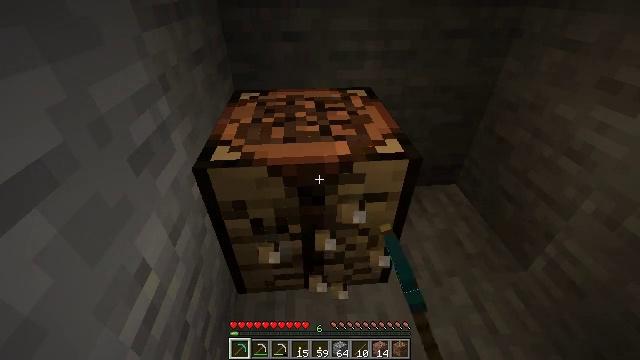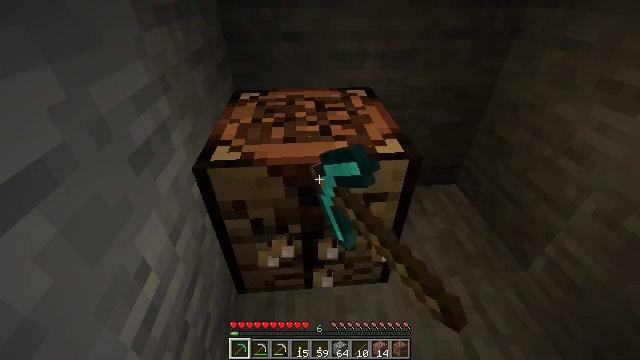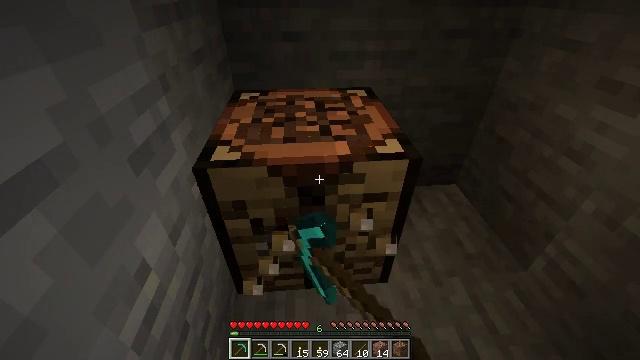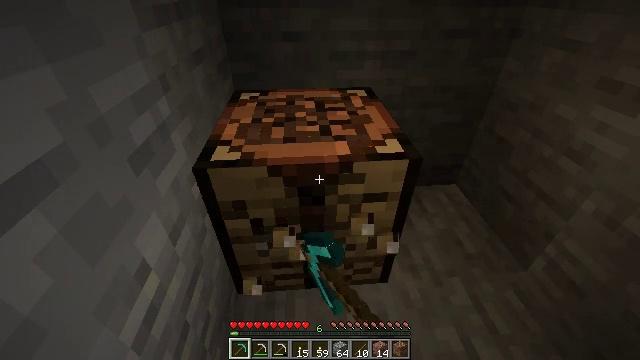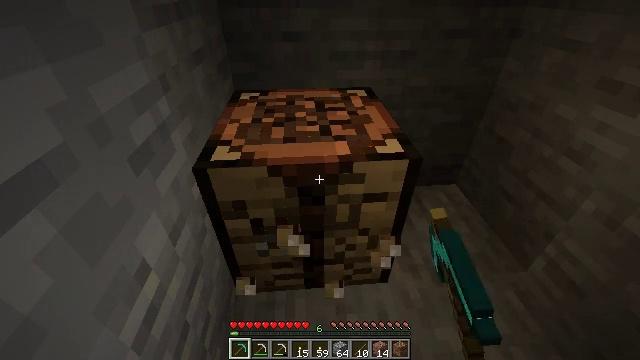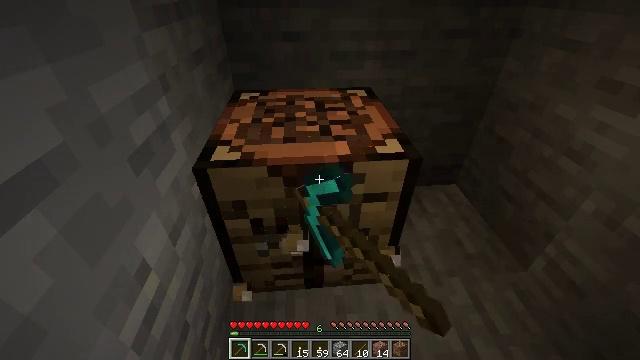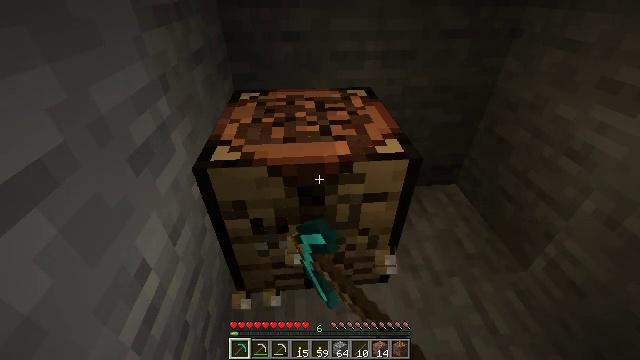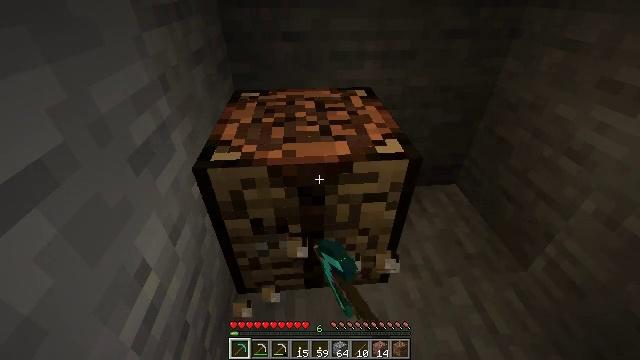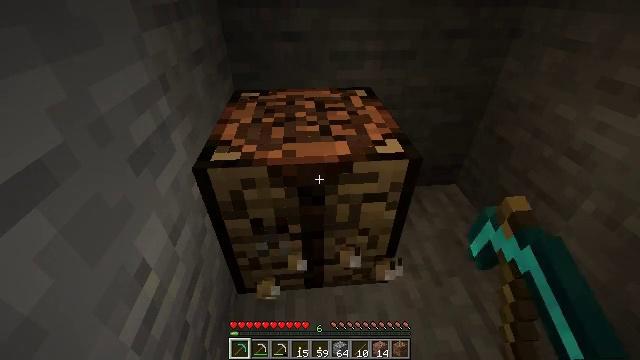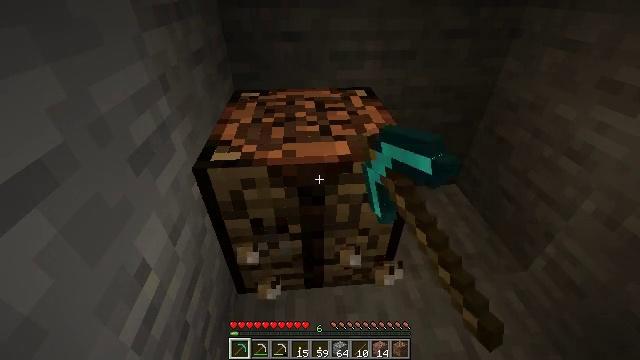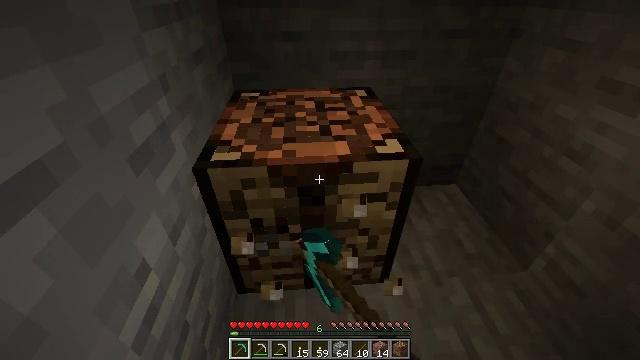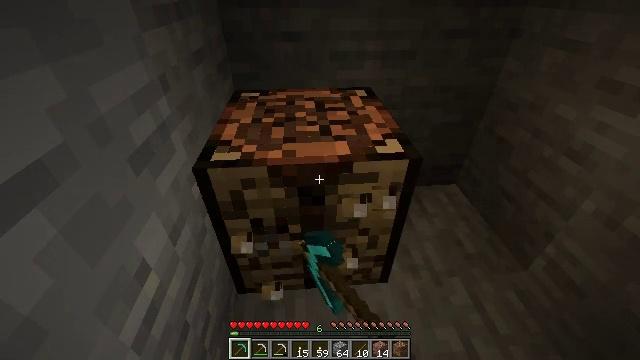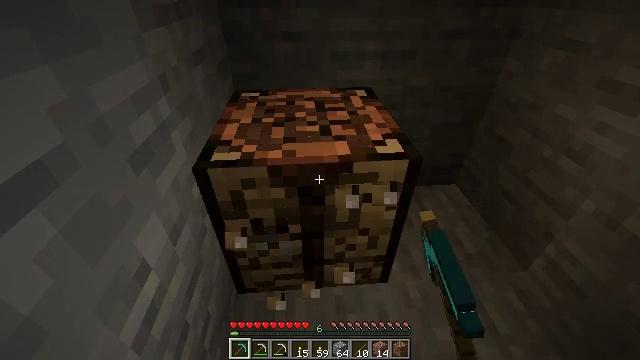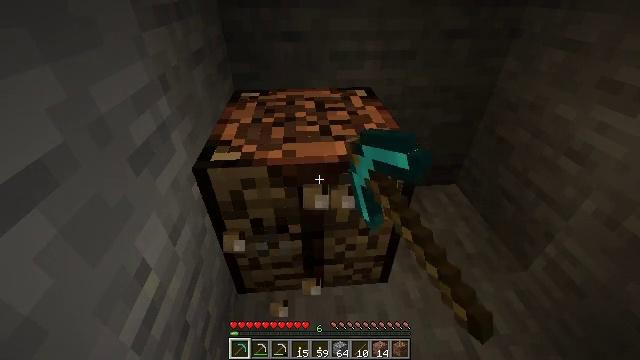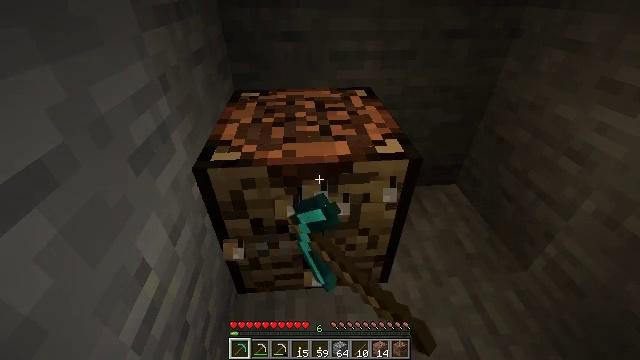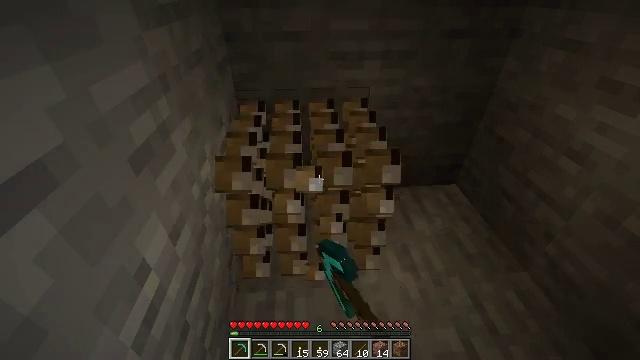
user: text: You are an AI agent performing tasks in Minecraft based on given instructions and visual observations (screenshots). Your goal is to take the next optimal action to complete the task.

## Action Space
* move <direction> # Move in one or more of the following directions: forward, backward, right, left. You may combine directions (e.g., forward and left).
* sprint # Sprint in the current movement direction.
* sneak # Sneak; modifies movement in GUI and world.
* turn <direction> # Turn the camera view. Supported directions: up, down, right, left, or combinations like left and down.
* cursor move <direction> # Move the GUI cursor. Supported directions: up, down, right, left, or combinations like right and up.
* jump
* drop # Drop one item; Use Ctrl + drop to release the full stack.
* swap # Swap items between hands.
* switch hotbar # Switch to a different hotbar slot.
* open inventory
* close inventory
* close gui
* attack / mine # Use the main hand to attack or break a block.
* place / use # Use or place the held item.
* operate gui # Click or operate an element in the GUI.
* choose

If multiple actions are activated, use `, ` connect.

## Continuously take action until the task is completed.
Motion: motion action
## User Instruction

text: Left click on the crafting table
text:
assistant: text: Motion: attack / mine
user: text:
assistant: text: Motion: attack / mine
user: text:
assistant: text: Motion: attack / mine
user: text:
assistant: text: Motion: attack / mine
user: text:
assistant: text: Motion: attack / mine
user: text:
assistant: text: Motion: attack / mine
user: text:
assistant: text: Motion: attack / mine
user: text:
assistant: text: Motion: attack / mine
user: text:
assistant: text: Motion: attack / mine
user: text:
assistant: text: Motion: attack / mine
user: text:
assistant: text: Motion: attack / mine
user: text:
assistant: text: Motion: attack / mine
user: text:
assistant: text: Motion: attack / mine
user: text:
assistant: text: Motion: attack / mine
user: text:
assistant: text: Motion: attack / mine
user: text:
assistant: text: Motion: attack / mine
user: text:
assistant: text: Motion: attack / mine
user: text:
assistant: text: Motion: attack / mine
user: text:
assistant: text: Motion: attack / mine
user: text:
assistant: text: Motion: attack / mine